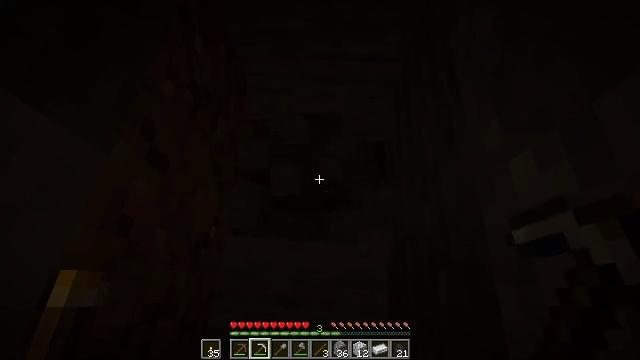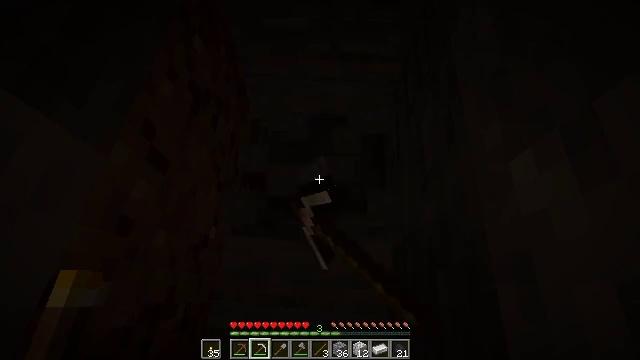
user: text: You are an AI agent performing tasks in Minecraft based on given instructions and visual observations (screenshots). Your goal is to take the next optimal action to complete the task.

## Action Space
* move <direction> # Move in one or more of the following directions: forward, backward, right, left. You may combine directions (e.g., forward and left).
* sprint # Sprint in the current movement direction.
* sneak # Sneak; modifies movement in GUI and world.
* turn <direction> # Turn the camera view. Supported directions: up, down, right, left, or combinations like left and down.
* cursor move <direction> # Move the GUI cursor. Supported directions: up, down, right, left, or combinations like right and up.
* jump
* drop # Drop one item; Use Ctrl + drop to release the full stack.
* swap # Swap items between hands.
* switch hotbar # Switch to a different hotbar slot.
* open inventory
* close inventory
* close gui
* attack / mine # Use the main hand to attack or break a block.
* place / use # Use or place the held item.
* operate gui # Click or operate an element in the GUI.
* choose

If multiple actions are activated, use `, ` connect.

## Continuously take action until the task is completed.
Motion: motion action
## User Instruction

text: Collect stone from the mine.
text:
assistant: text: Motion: attack / mine
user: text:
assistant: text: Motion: attack / mine